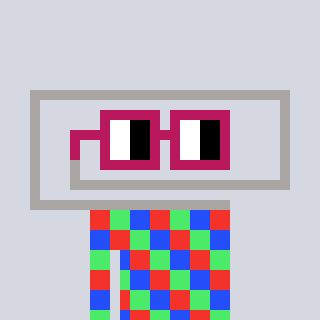
a pixel art character with square dark red glasses, a paperclip-shaped head and a teal-colored body on a cool background